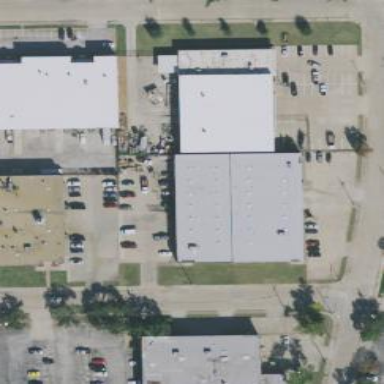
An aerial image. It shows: Warehouse building.